Interaction volume radius: 10 \u00c5
Interaction volume height: 35 \u00c5
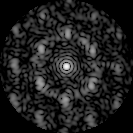
Disorder parameter: 0.6078